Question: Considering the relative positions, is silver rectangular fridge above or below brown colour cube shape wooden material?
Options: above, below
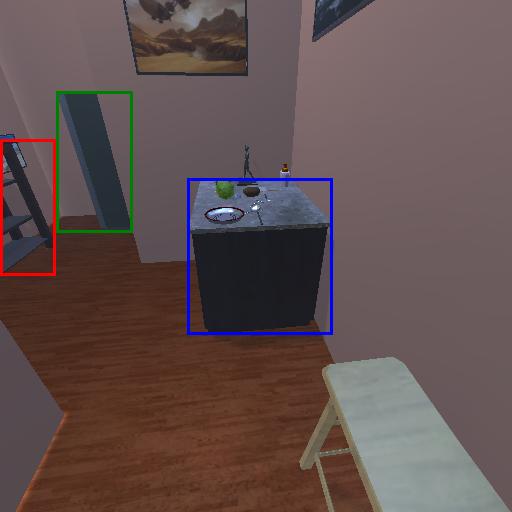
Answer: above